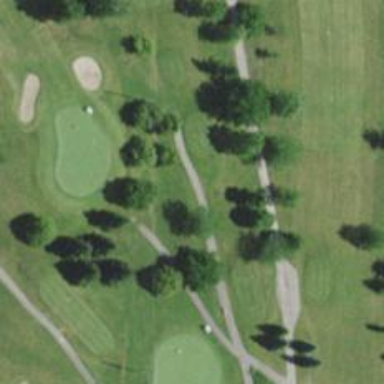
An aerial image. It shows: Path for both road and golf.